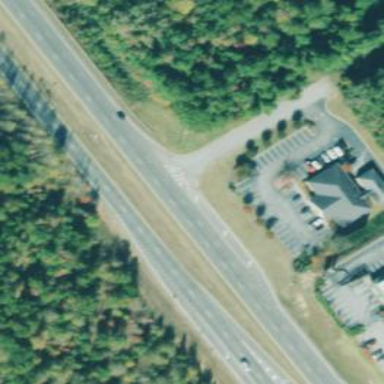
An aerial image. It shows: Asphalt trunk highway.